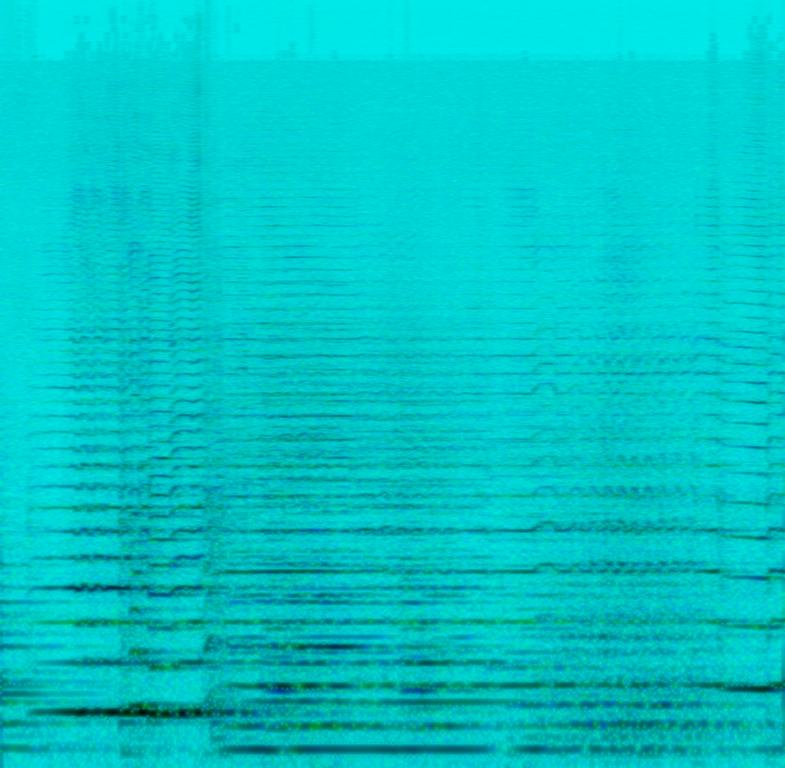
This is a live performance classical music piece played by a chamber orchestra. It is in the style of a tarantella, which is a genre of Italian folk music. The strings section is playing the melody with a cello as the lead. The atmosphere is lively and elegant. It could be used in the soundtrack of a movie especially during a scene involving a pursuit, a face-off or a duel.